Question: I have a project on Magento, and I have a weird problem. I have a main category, let's call it . And this main category has several sub categories. Let's call them .
have products inside. I have like 50 products in total for .
When I navigate to a subcategory, I have more products than I can see per page, so I have a pager.

But I don't know what happened on , that I can't see that pager. I have more products than I can see on , but I don't know what happened with the pager.
I suppose that there's been some change that I don't know on that main category, but I can't figure out which one.
So any ideas on how to recover that pager would be really appreciated.
Thanks!
This is my :
'''
<?php if($this->getCollection()->getSize()): ?>
<?php if($this->getUseContainer()): ?>
<div class="pager">
<?php endif ?>
<?php if($this->getShowAmounts()): ?>
<p class="amount">
<?php if($this->getLastPageNum()>1): ?>
<?php echo $this->__('Items %s to %s of %s total', $this->getFirstNum(), $this->getLastNum(), $this->getTotalNum()) ?>
<?php else: ?>
<strong><?php echo $this->__('%s Item(s)', $this->getTotalNum()) ?></strong>
<?php endif; ?>
</p>
<?php endif ?>
<?php if($this->getShowPerPage()): ?>
<div class="limiter">
<label><?php echo $this->__('Show') ?></label>
<select onchange="setLocation(this.value)">
<?php foreach ($this->getAvailableLimit() as $_key=>$_limit): ?>
<option value="<?php echo $this->getLimitUrl($_key) ?>"<?php if($this->isLimitCurrent($_key)): ?> selected="selected"<?php endif ?>>
<?php echo $_limit ?>
</option>
<?php endforeach; ?>
</select> <?php echo $this->__('per page') ?>
</div>
<?php endif ?>
<?php if($this->getLastPageNum()>1): ?>
<div class="pages">
<strong><?php echo $this->__('Page:') ?></strong>
<ol>
<?php if (!$this->isFirstPage()): ?>
<li>
<a class="previous<?php if(!$this->getAnchorTextForPrevious()): ?> i-previous<?php endif;?>" href="<?php echo $this->getPreviousPageUrl() ?>" title="<?php echo $this->__('Previous') ?>">
<?php if(!$this->getAnchorTextForPrevious()): ?>
<img src="<?php echo $this->getSkinUrl('images/pager_arrow_left.gif') ?>" alt="<?php echo $this->__('Previous') ?>" class="v-middle" />
<?php else: ?>
<?php echo $this->getAnchorTextForPrevious() ?>
<?php endif;?>
</a>
</li>
<?php endif;?>
<?php if ($this->canShowFirst()): ?>
<li><a class="first" href="<?php echo $this->getFirstPageUrl() ?>">1</a></li>
<?php endif;?>
<?php if ($this->canShowPreviousJump()): ?>
<li><a class="previous_jump" title="" href="<?php echo $this->getPreviousJumpUrl() ?>">...</a></li>
<?php endif;?>
<?php foreach ($this->getFramePages() as $_page): ?>
<?php if ($this->isPageCurrent($_page)): ?>
<li class="current"><?php echo $_page ?></li>
<?php else: ?>
<li><a href="<?php echo $this->getPageUrl($_page) ?>"><?php echo $_page ?></a></li>
<?php endif;?>
<?php endforeach;?>
<?php if ($this->canShowNextJump()): ?>
<li><a class="next_jump" title="" href="<?php echo $this->getNextJumpUrl() ?>">...</a></li>
<?php endif;?>
<?php if ($this->canShowLast()): ?>
<li><a class="last" href="<?php echo $this->getLastPageUrl() ?>"><?php echo $this->getLastPageNum() ?></a></li>
<?php endif;?>
<?php if (!$this->isLastPage()): ?>
<li>
<a class="next<?php if(!$this->getAnchorTextForNext()): ?> i-next<?php endif; ?>" href="<?php echo $this->getNextPageUrl() ?>" title="<?php echo $this->__('Next') ?>">
<?php if(!$this->getAnchorTextForNext()): ?>
<img src="<?php echo $this->getSkinUrl('images/pager_arrow_right.gif') ?>" alt="<?php echo $this->__('Next') ?>" class="v-middle" />
<?php else: ?>
<?php echo $this->getAnchorTextForNext() ?>
<?php endif;?>
</a>
</li>
<?php endif;?>
</ol>
</div>
<?php endif; ?>
<?php if($this->getUseContainer()): ?>
</div>
<?php endif ?>
'''
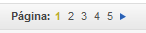
Answer: Solved. The layout rendered was different for main categories!